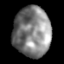
Tissue: lung
Cell type: Others
Senescence score: 0.2257
Nuclear area (px): 1817
Mean DAPI intensity: 129.793